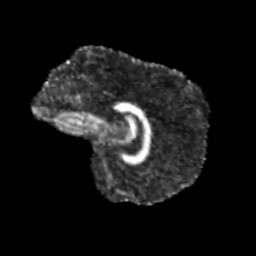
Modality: FA
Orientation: sagittal
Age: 10
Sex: male
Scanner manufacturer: siemens
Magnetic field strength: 3 T
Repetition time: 3.8 s
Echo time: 0.07 s